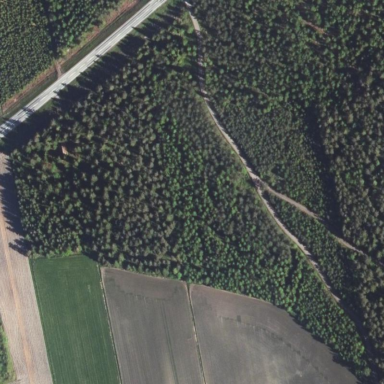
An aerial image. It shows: Forest area.